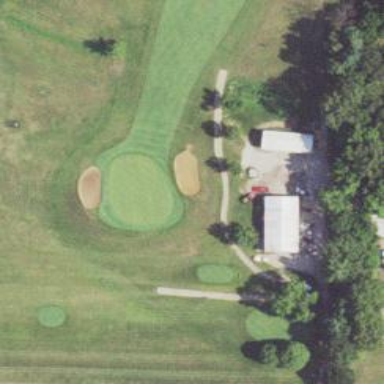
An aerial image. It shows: View of golf hole.